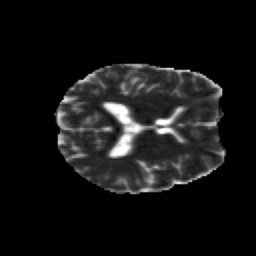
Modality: MD
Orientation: axial
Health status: healthy
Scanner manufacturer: siemens
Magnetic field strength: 3 T
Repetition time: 12 s
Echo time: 0.092 s